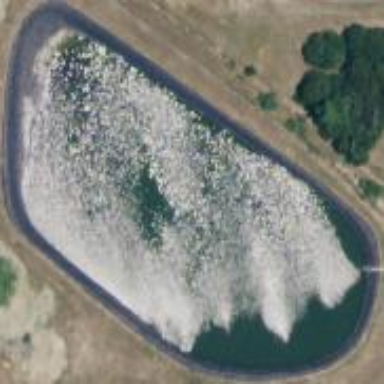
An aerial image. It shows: Waste water basin that contains water from natural source.